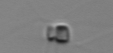
Label: Chaetoceros